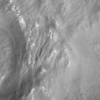
Label: not_dusty